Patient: sex M, age 65
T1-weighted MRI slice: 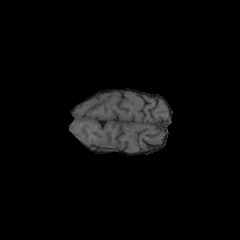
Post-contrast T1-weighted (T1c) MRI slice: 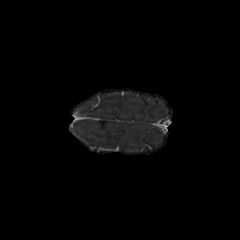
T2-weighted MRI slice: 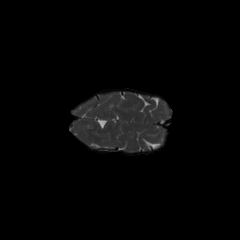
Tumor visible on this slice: no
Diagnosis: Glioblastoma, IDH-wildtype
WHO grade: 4